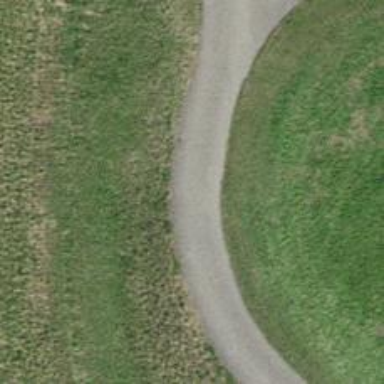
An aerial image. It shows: Well-maintained track road of grade 1.